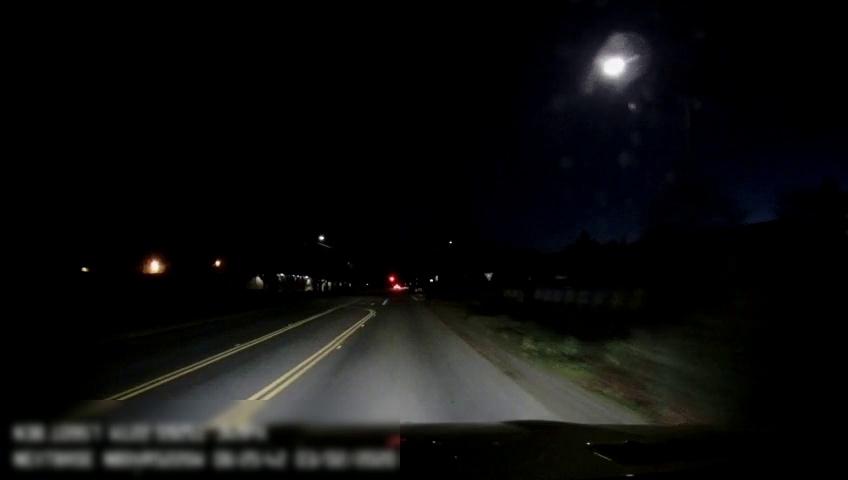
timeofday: Night
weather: Other
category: Drivable Space
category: Vehicles | Car
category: Lanes | Current Lane
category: Lanes | Alternate Lane
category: Lanes | Alternate Lane
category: Lanes | Alternate Lane
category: Lanes | Current Lane
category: Lanes | Current Lane
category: Traffic | Signs